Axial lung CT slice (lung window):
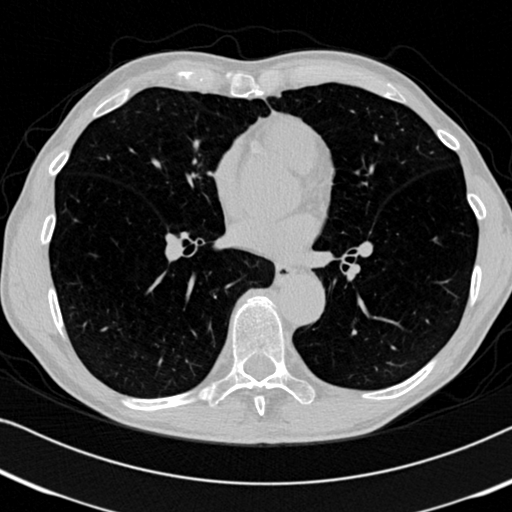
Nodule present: no